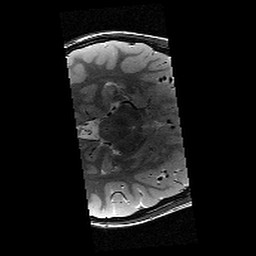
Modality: T2w
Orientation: axial
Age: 10
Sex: male
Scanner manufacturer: siemens
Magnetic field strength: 3 T
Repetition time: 9.23 s
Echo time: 0.067 s